二年级 · 画法几何学
(6 分 ) 在下面的方格纸中分别画一个锐角、一个直角和一个钝角。

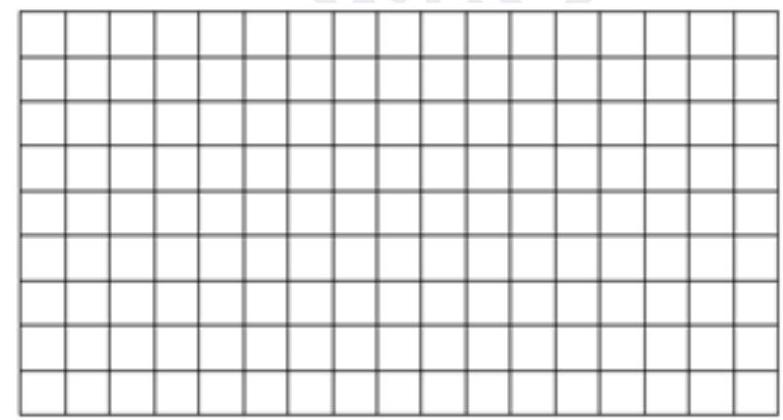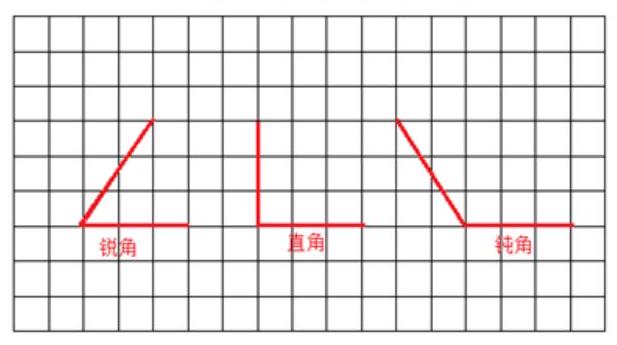
答案:
解析: